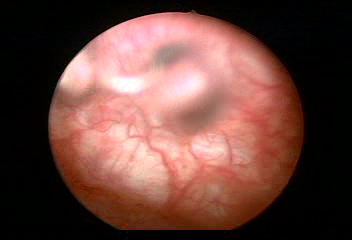
Modality: WLC
Class: Normal mucosa
Bladder cancer association: No